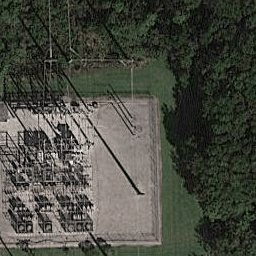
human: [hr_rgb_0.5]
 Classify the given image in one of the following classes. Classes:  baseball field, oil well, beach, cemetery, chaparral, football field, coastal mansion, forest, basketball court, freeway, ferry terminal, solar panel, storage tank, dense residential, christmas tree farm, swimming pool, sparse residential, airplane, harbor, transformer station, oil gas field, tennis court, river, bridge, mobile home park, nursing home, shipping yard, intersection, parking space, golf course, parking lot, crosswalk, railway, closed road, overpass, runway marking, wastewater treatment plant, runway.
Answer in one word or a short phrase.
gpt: transformer station